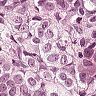
Metastatic tissue present: yes